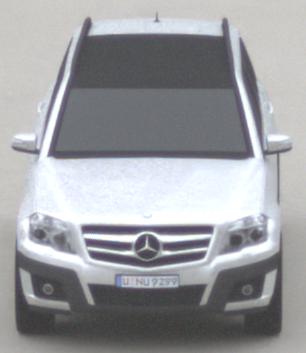
Make: Mercedes-Benz
Model: GLK 280
Detailed model: GLK-Class (204)
Model produced from: 2008/10
Model produced until: 2009/04
Doors: 5
Color: white
Road condition: dry road
Daytime: midday
Contrast: low contrast